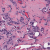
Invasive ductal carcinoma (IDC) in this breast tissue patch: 1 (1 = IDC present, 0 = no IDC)